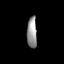
Tissue: prostate
Cell type: T cells
Senescence score: 0.6958
Nuclear area (px): 302
Mean DAPI intensity: 149.914